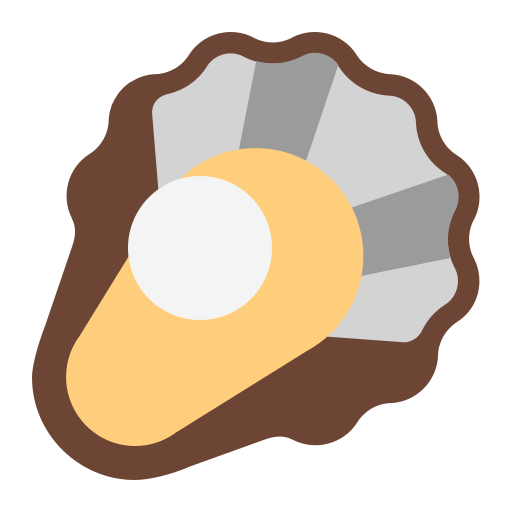
oyster flat